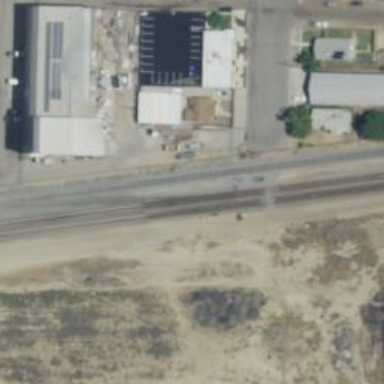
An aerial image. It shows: Railway spur junction.